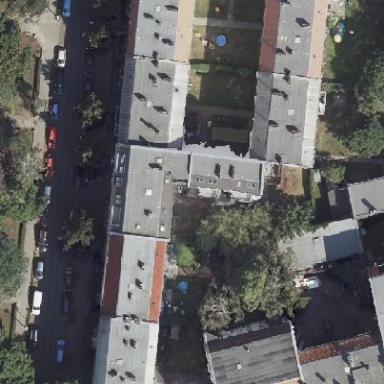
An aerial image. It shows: Building consisting of apartments with double saltbox roof shape.